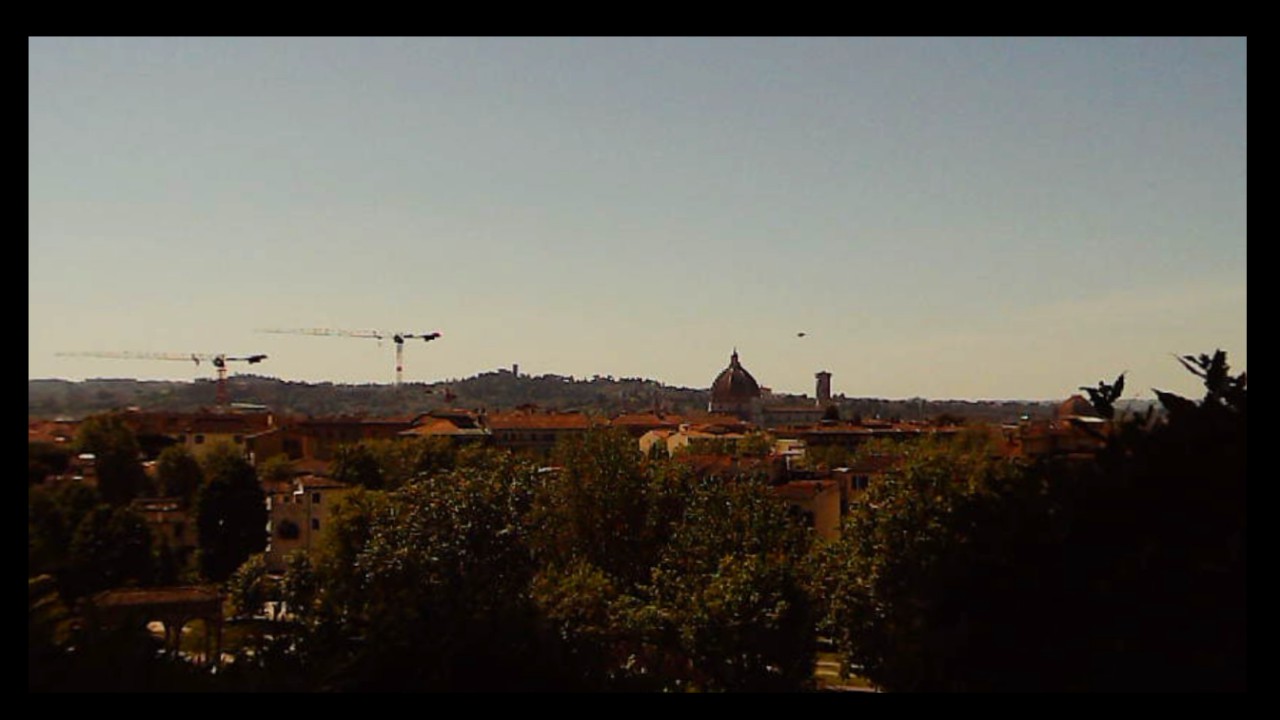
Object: DarwinFPV cineape20